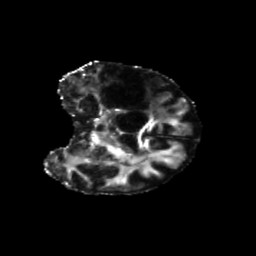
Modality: FA
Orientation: coronal
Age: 56
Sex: male
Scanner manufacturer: siemens
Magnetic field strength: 3 T
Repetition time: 5.25 s
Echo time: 0.08 s